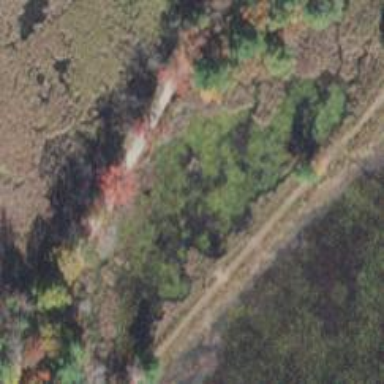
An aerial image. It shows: Abandoned railway path.